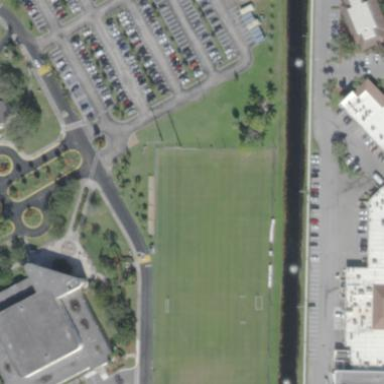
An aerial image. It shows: Soccer pitch for leisureland activities.